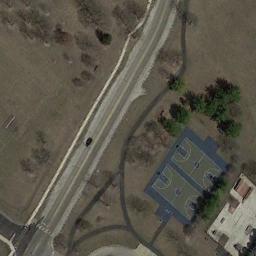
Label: basketball_court